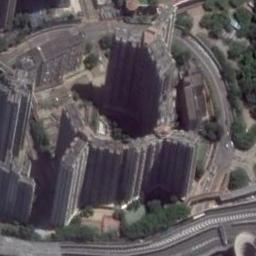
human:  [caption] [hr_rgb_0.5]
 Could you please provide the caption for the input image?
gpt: The commercial area is consist of many tall buildings next to the road .

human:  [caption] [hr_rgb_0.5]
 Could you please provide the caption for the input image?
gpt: A commercial area with some high-rise buildings is surrounded by some roads and trees .

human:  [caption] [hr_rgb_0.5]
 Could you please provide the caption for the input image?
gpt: Buildings vary in size and height .

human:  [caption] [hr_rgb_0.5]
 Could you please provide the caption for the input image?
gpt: There are several tall buildings and lawns and several roads and many trees in a commercial area .

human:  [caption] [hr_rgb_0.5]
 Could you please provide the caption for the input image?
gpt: There are some buildings arranged in a circle on a commercial area .